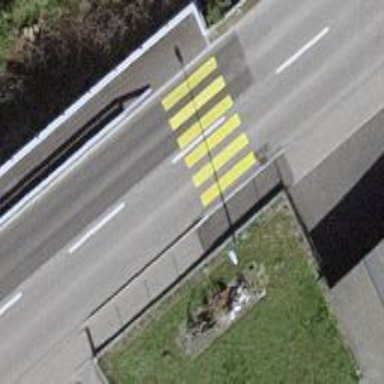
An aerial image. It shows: Marked crossing on footway.